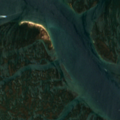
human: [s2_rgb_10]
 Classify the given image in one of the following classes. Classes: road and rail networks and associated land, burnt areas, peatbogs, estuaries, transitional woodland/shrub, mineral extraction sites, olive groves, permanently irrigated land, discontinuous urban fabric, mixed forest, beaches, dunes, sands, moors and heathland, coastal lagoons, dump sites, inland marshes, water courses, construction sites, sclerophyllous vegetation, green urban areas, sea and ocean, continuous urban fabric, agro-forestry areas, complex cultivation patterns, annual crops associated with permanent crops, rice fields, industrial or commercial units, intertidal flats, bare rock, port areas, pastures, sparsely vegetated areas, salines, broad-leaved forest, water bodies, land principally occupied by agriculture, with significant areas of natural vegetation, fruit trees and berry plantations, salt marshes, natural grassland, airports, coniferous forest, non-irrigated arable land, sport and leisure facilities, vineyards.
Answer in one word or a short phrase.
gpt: salt marshes, coastal lagoons